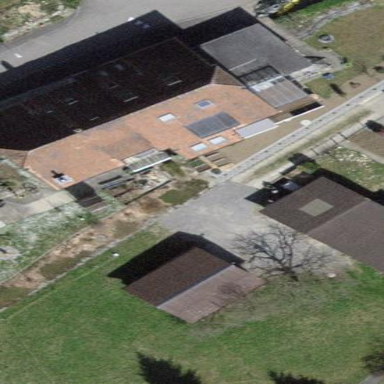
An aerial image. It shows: Building with tiled roof.